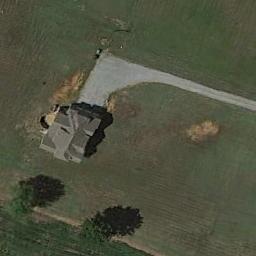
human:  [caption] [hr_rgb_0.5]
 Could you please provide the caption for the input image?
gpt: In a sparse residential area there is a house and a road surrounded by grass .

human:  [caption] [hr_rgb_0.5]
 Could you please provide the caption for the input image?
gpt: There is a road next to the sparse residential .

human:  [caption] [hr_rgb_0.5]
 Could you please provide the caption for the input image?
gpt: The sparse residential is on the grass next to some trees and a road .

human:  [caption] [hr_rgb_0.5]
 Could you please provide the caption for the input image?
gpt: A path leads to this house with black roof .

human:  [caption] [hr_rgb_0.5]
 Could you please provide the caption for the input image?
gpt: A sparse residential area with a gray building on the green meadow .